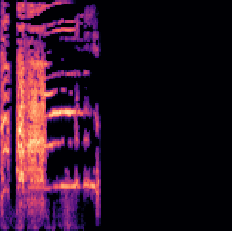
Sound class: Rooster